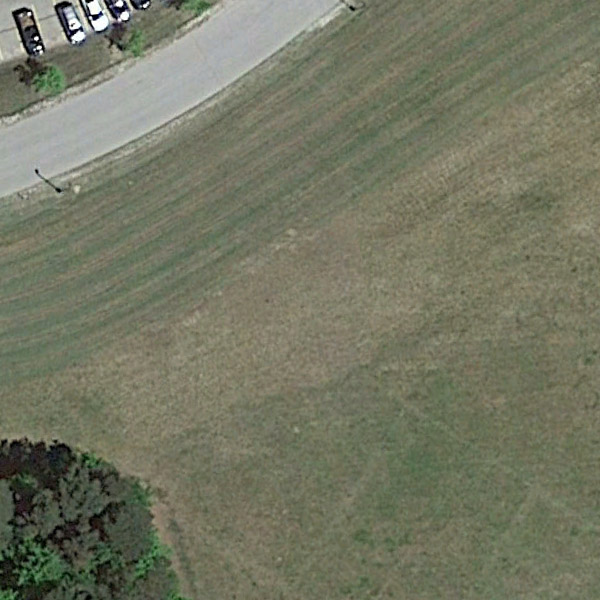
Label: Meadow